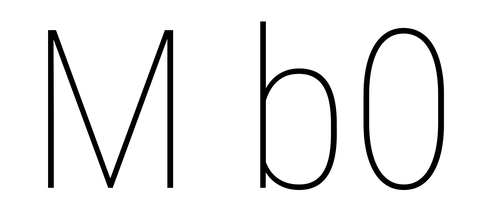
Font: Roboto_Condensed_Thin